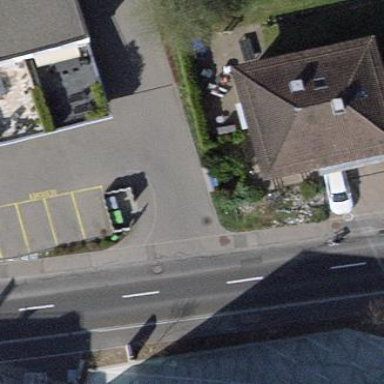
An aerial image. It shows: Detached building with hipped roof shape.